Question: I have a modally presented 'UINavigationController'. Onto that navigation controller, two view controllers are pushed. The whole modal presentation should be dismissed from the second view controller upon pressing a Done button. To do this, dismiss is called on the 'presentingViewController':
'''
@IBAction func doneWasPressed(_ sender: UIBarButtonItem) {
presentingViewController!.dismiss(animated: true)
}
'''
In iOS 11, when an ancestor within the navigation controller has presented a 'UISearchController', which is added to the 'navigationItem', dismissing the navigation controller causes a visual artefact whereby a duplicate of the view is visible the animating view. Once the top view has moved out of view, the duplicate underneath suddenly disappears. See the gif below for a screen recording of the issue.
A small reproducible example is available in <URL> using Swift 4.
Is there a known workaround?
---

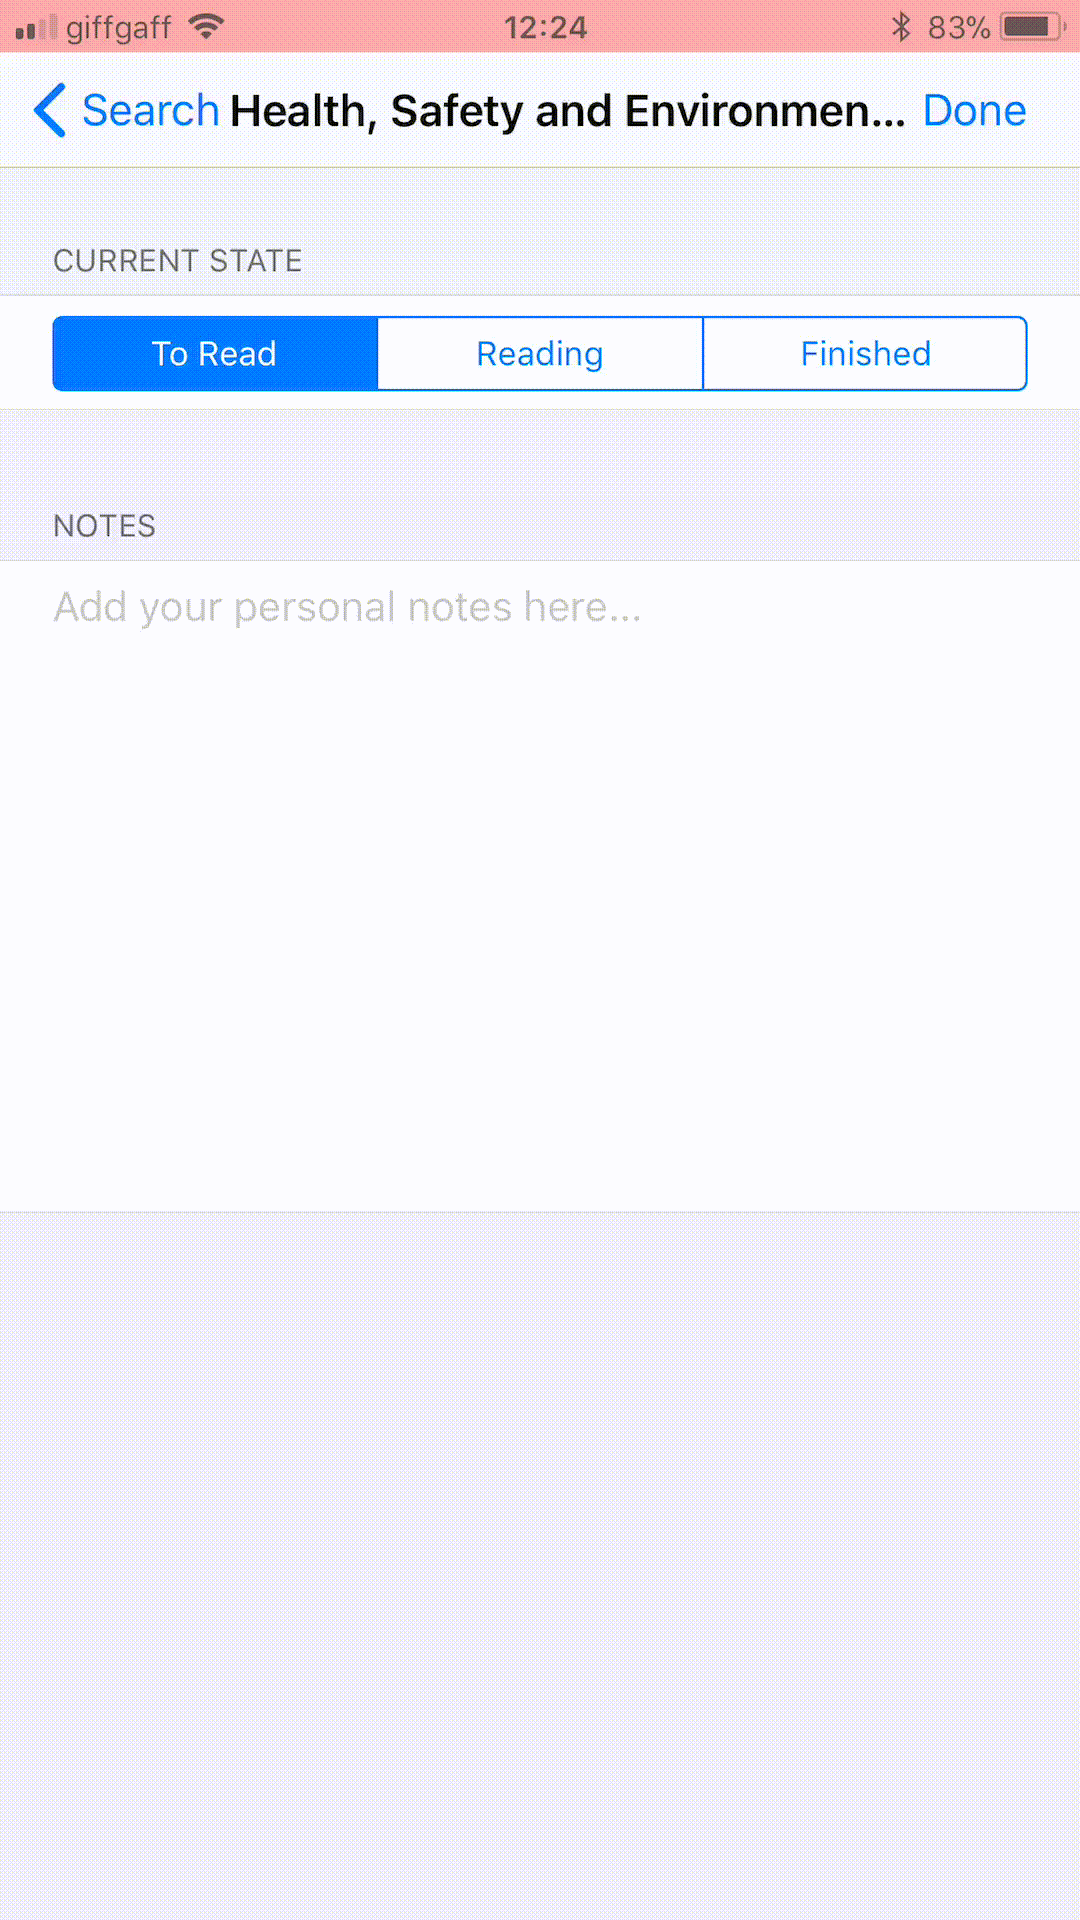
Answer: In preparing your <URL>, that the search controller was still there:
<URL>
If you set the 'isActive' to 'false' when the view disappears, this problem goes away.
'''
override func viewDidLoad() {
super.viewDidLoad()
let searchController = UISearchController(searchResultsController: nil)
searchController.obscuresBackgroundDuringPresentation = false
searchController.hidesNavigationBarDuringPresentation = false
navigationItem.searchController = searchController
navigationItem.hidesSearchBarWhenScrolling = false
}
override func viewWillDisappear(_ animated: Bool) {
super.viewWillDisappear(animated)
navigationItem.searchController?.isActive = false
}
'''
And, when this is done, the dismissal works as expected.
---
My original answer, suggesting that you want to dismiss the navigation controller, not the presenting view controller, is below.
---
If you presented the navigation controller modally, and then pushed a few view controllers from there, you don't want to dismiss the 'presentingViewController', but rather the 'navigationController', e.g.:
'''
navigationController?.dismiss(animated: true)
'''
Or, alternatively, create an unwind action on your view controller to which you want to return:
'''
@IBAction func unwindHome(_ segue: UIStoryboardSegue) {
// this is intentionally blank
}
'''
Then you can create an unwind segue right in IB:
<URL>
Or if you have to do it programmatically, create an unwind segue between the view controller and the "exit" outlet, and then you can 'performSegue(withIdentifier:sender:)'.